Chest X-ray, PA view. Patient: 40 years old, sex F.
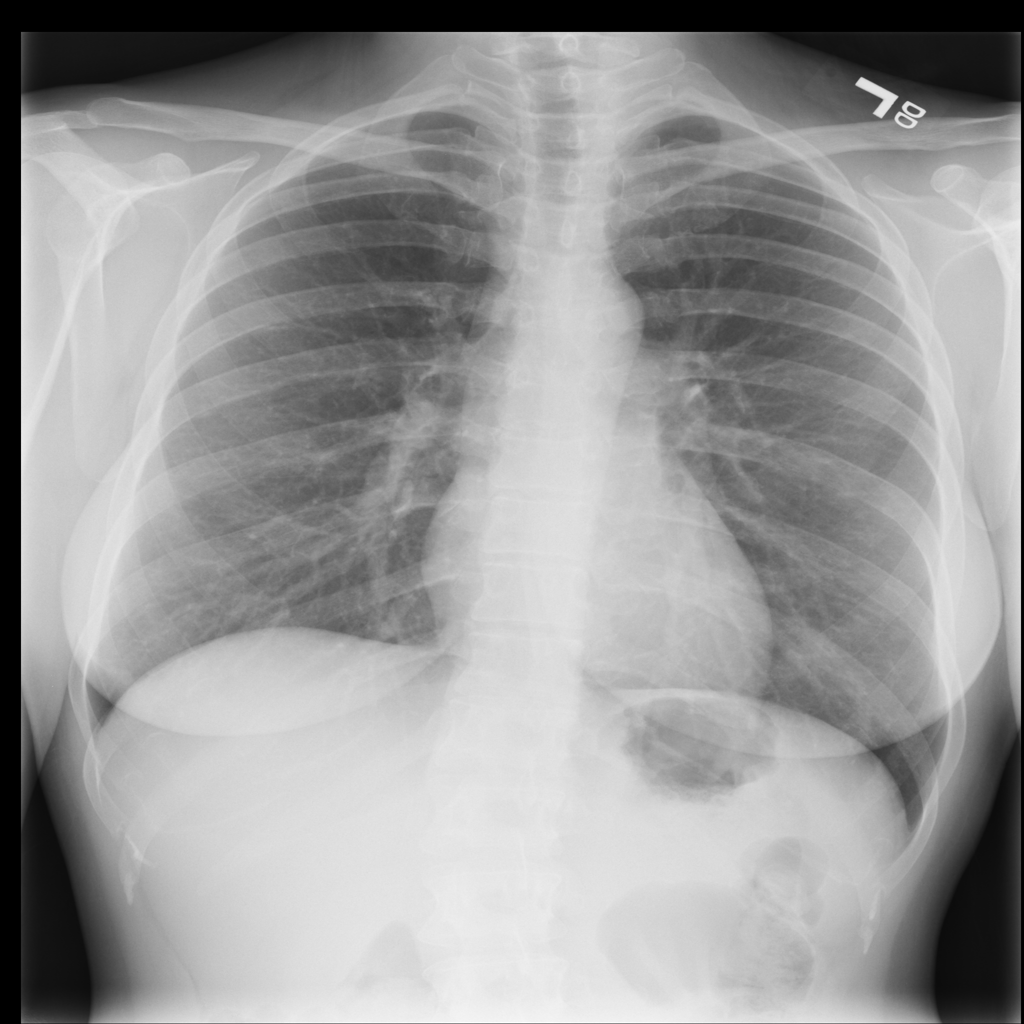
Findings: No Finding